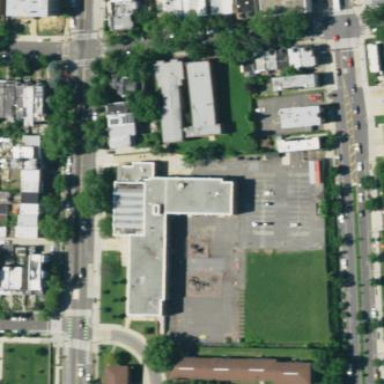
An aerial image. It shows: School building.